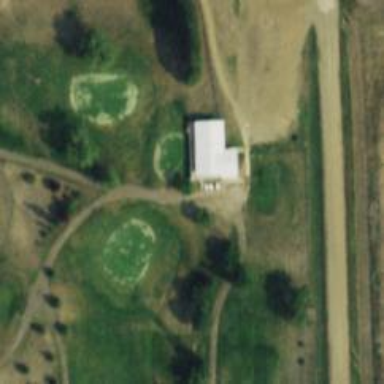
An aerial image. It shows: Golf clubhouse.